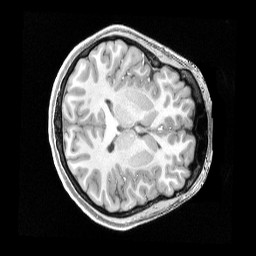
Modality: T1w
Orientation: axial
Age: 25
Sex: female
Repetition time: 2.4 s
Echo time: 0.00222 s